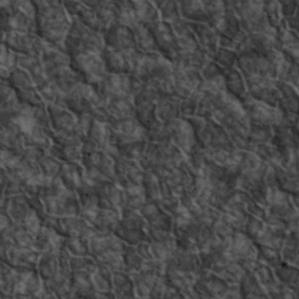
Label: non_frost